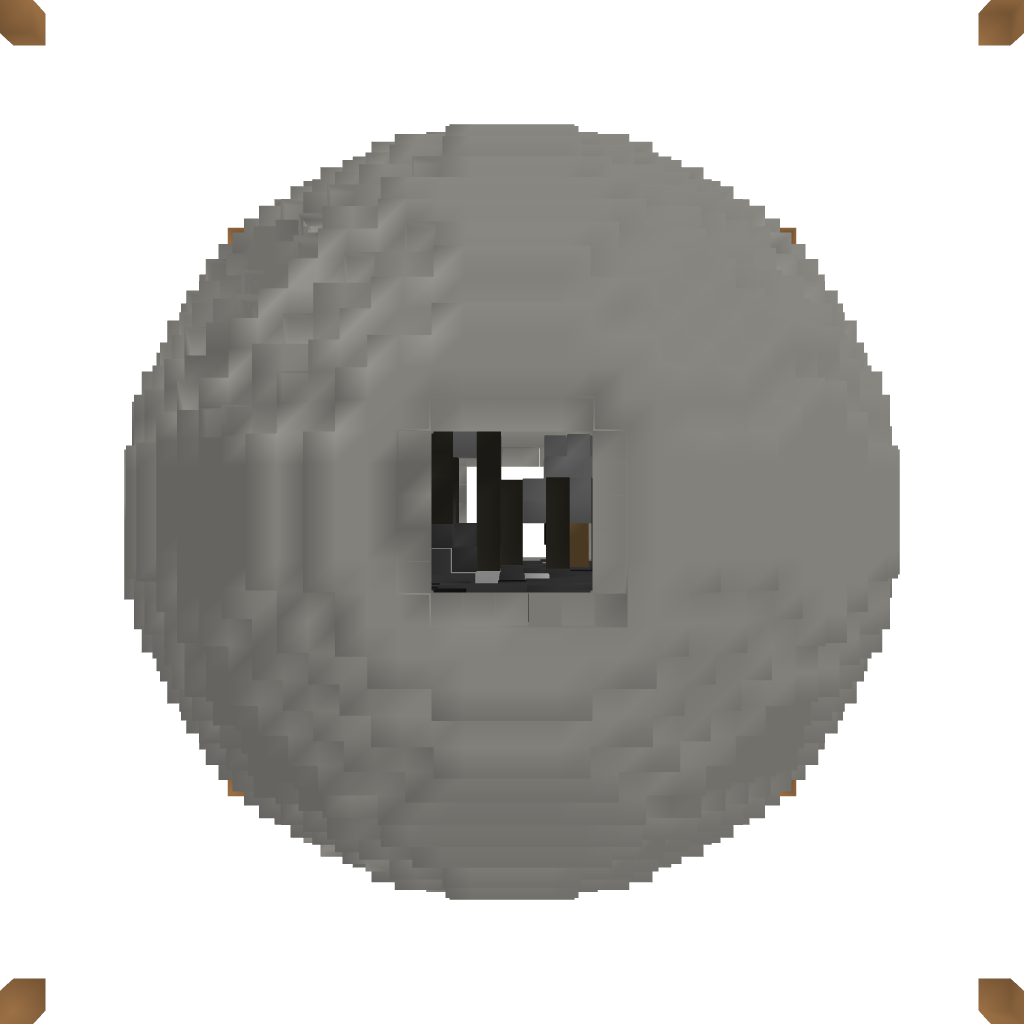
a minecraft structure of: PVP Meadow